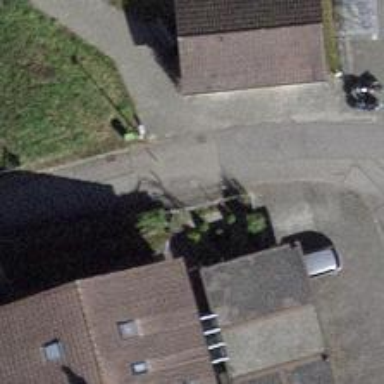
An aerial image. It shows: Bollard barrier.